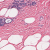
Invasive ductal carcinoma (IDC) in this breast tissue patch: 0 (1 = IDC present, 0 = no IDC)